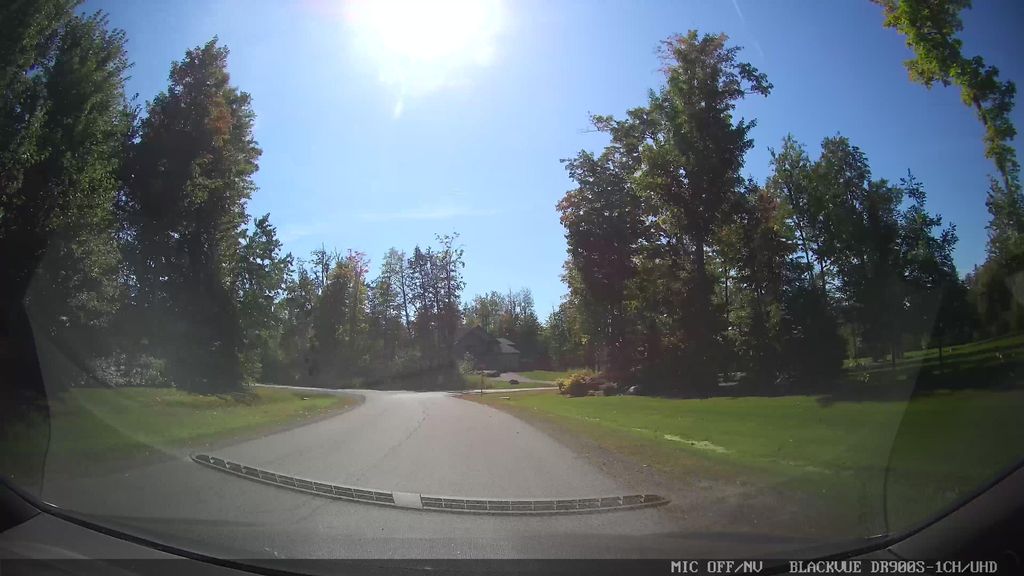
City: ottawa-gatineau